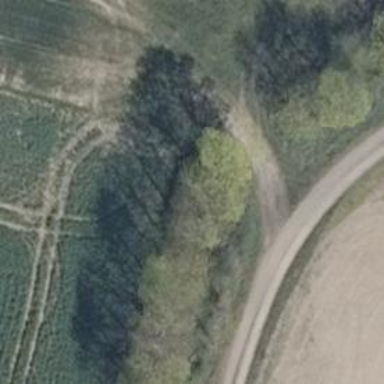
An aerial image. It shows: Row of trees in natural setting.